Question: I have a form field which has a number of checkboxes - how can I display the checkboxes as 3 columns instead of 1?
Something similar to this:

I've tried adding a row/span divs inside the '<div class="controls">' but it seems to be adding a left padding.
I know there is the inline checkbox example in the docs but elements aren't aligned.
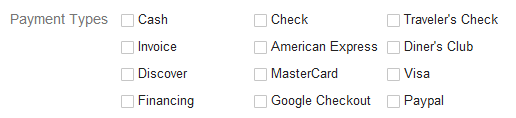
Answer: You can achieve such a setup by separating the checkbox blocks within the '.control-group' container instead of each '.control' container like so:
'''
<div class="control-group">
<p class="pull-left">Payment Types</p>
<div class="controls span2">
<label class="checkbox">
<input type="checkbox" value="option1" id="inlineCheckbox1"> Cash
</label>
<label class="checkbox">
<input type="checkbox" value="option2" id="inlineCheckbox2"> Invoice
</label>
<label class="checkbox">
<input type="checkbox" value="option3" id="inlineCheckbox3"> Discover
</label>
<label class="checkbox">
<input type="checkbox" value="option3" id="inlineCheckbox3"> Financing
</label>
</div>
<div class="controls span2">
<label class="checkbox">
<input type="checkbox" value="option1" id="inlineCheckbox1"> Check
</label>
<label class="checkbox">
<input type="checkbox" value="option2" id="inlineCheckbox2"> American Express
</label>
<label class="checkbox">
<input type="checkbox" value="option3" id="inlineCheckbox3"> MasterCard
</label>
<label class="checkbox">
<input type="checkbox" value="option3" id="inlineCheckbox3"> Google Checkout
</label>
</div>
<div class="controls span2">
<label class="checkbox">
<input type="checkbox" value="option1" id="inlineCheckbox1"> Traveler's Check
</label>
<label class="checkbox">
<input type="checkbox" value="option2" id="inlineCheckbox2"> Diner's Club
</label>
<label class="checkbox">
<input type="checkbox" value="option3" id="inlineCheckbox3"> Visa
</label>
<label class="checkbox">
<input type="checkbox" value="option3" id="inlineCheckbox3"> Paypal
</label>
</div>
</div>
'''
Demo: <URL>